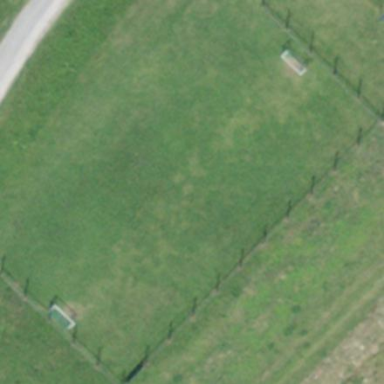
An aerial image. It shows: Grass pitch used for soccer.